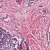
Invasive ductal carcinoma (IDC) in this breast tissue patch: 1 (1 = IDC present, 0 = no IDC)